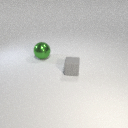
large green metal sphere to the left of small gray rubber cube